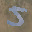
Label: 5